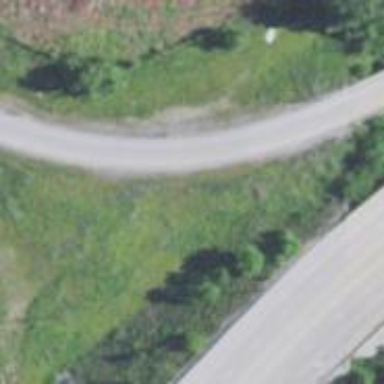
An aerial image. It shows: Trunk link highway.